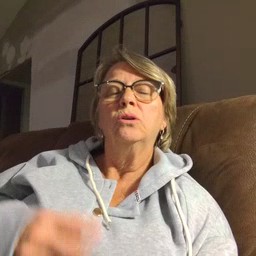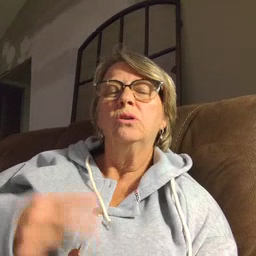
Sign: orange